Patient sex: M
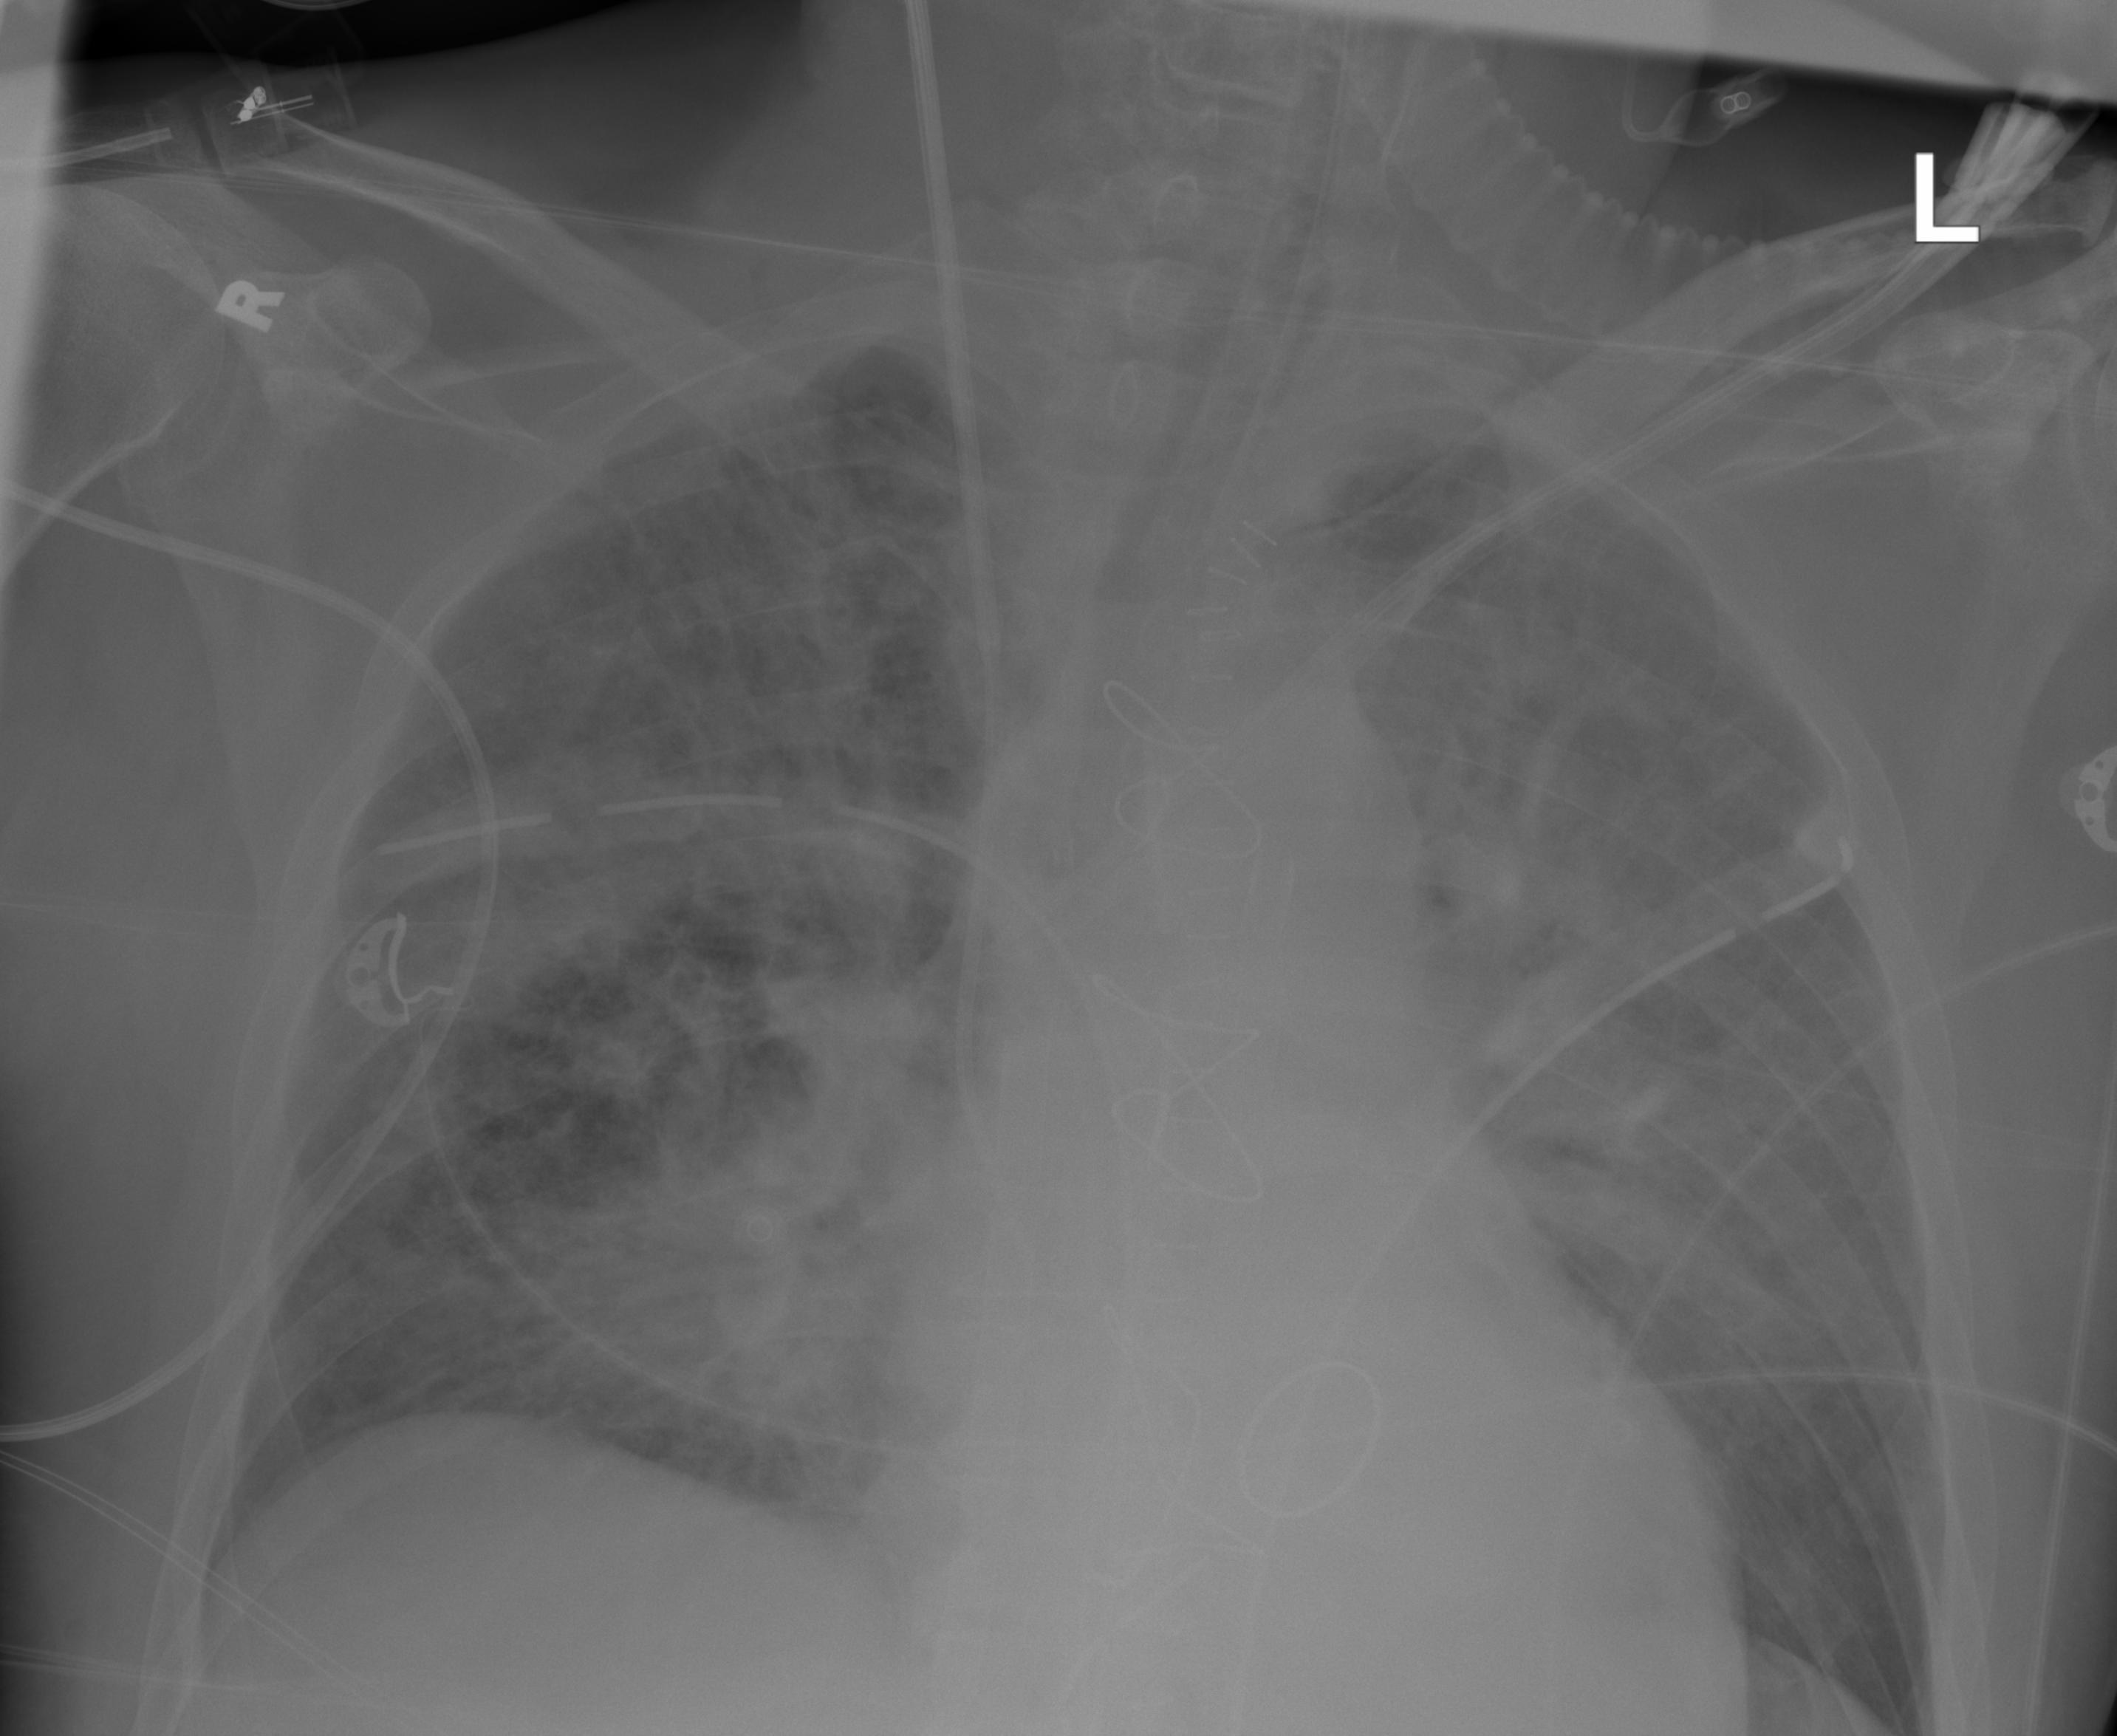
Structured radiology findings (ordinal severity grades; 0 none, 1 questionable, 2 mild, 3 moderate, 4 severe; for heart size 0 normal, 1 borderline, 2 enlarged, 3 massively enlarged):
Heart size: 0
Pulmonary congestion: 0
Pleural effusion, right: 0
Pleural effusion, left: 0
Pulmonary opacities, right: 3
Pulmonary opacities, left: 3
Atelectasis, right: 2
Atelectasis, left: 2